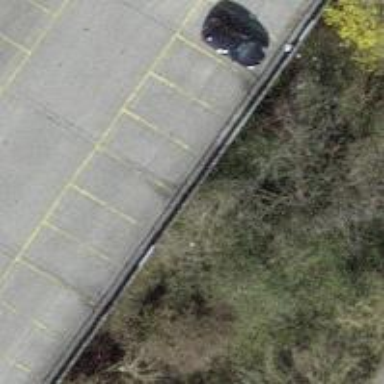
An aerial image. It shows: Motorcycle parking facility.